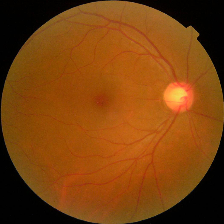
Diabetic retinopathy grade: No DR